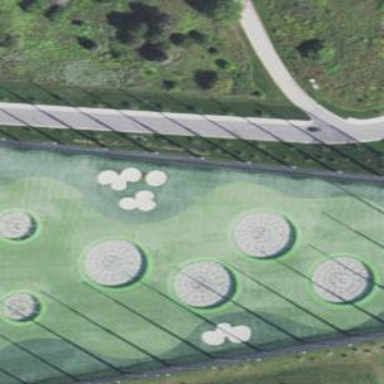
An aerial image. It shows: Grassy area designated as driving range for golf.